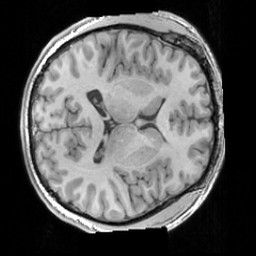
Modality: T1w
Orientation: axial
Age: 24
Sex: male
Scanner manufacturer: siemens
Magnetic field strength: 3 T
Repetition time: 1.63 s
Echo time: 0.00311 s